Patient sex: F
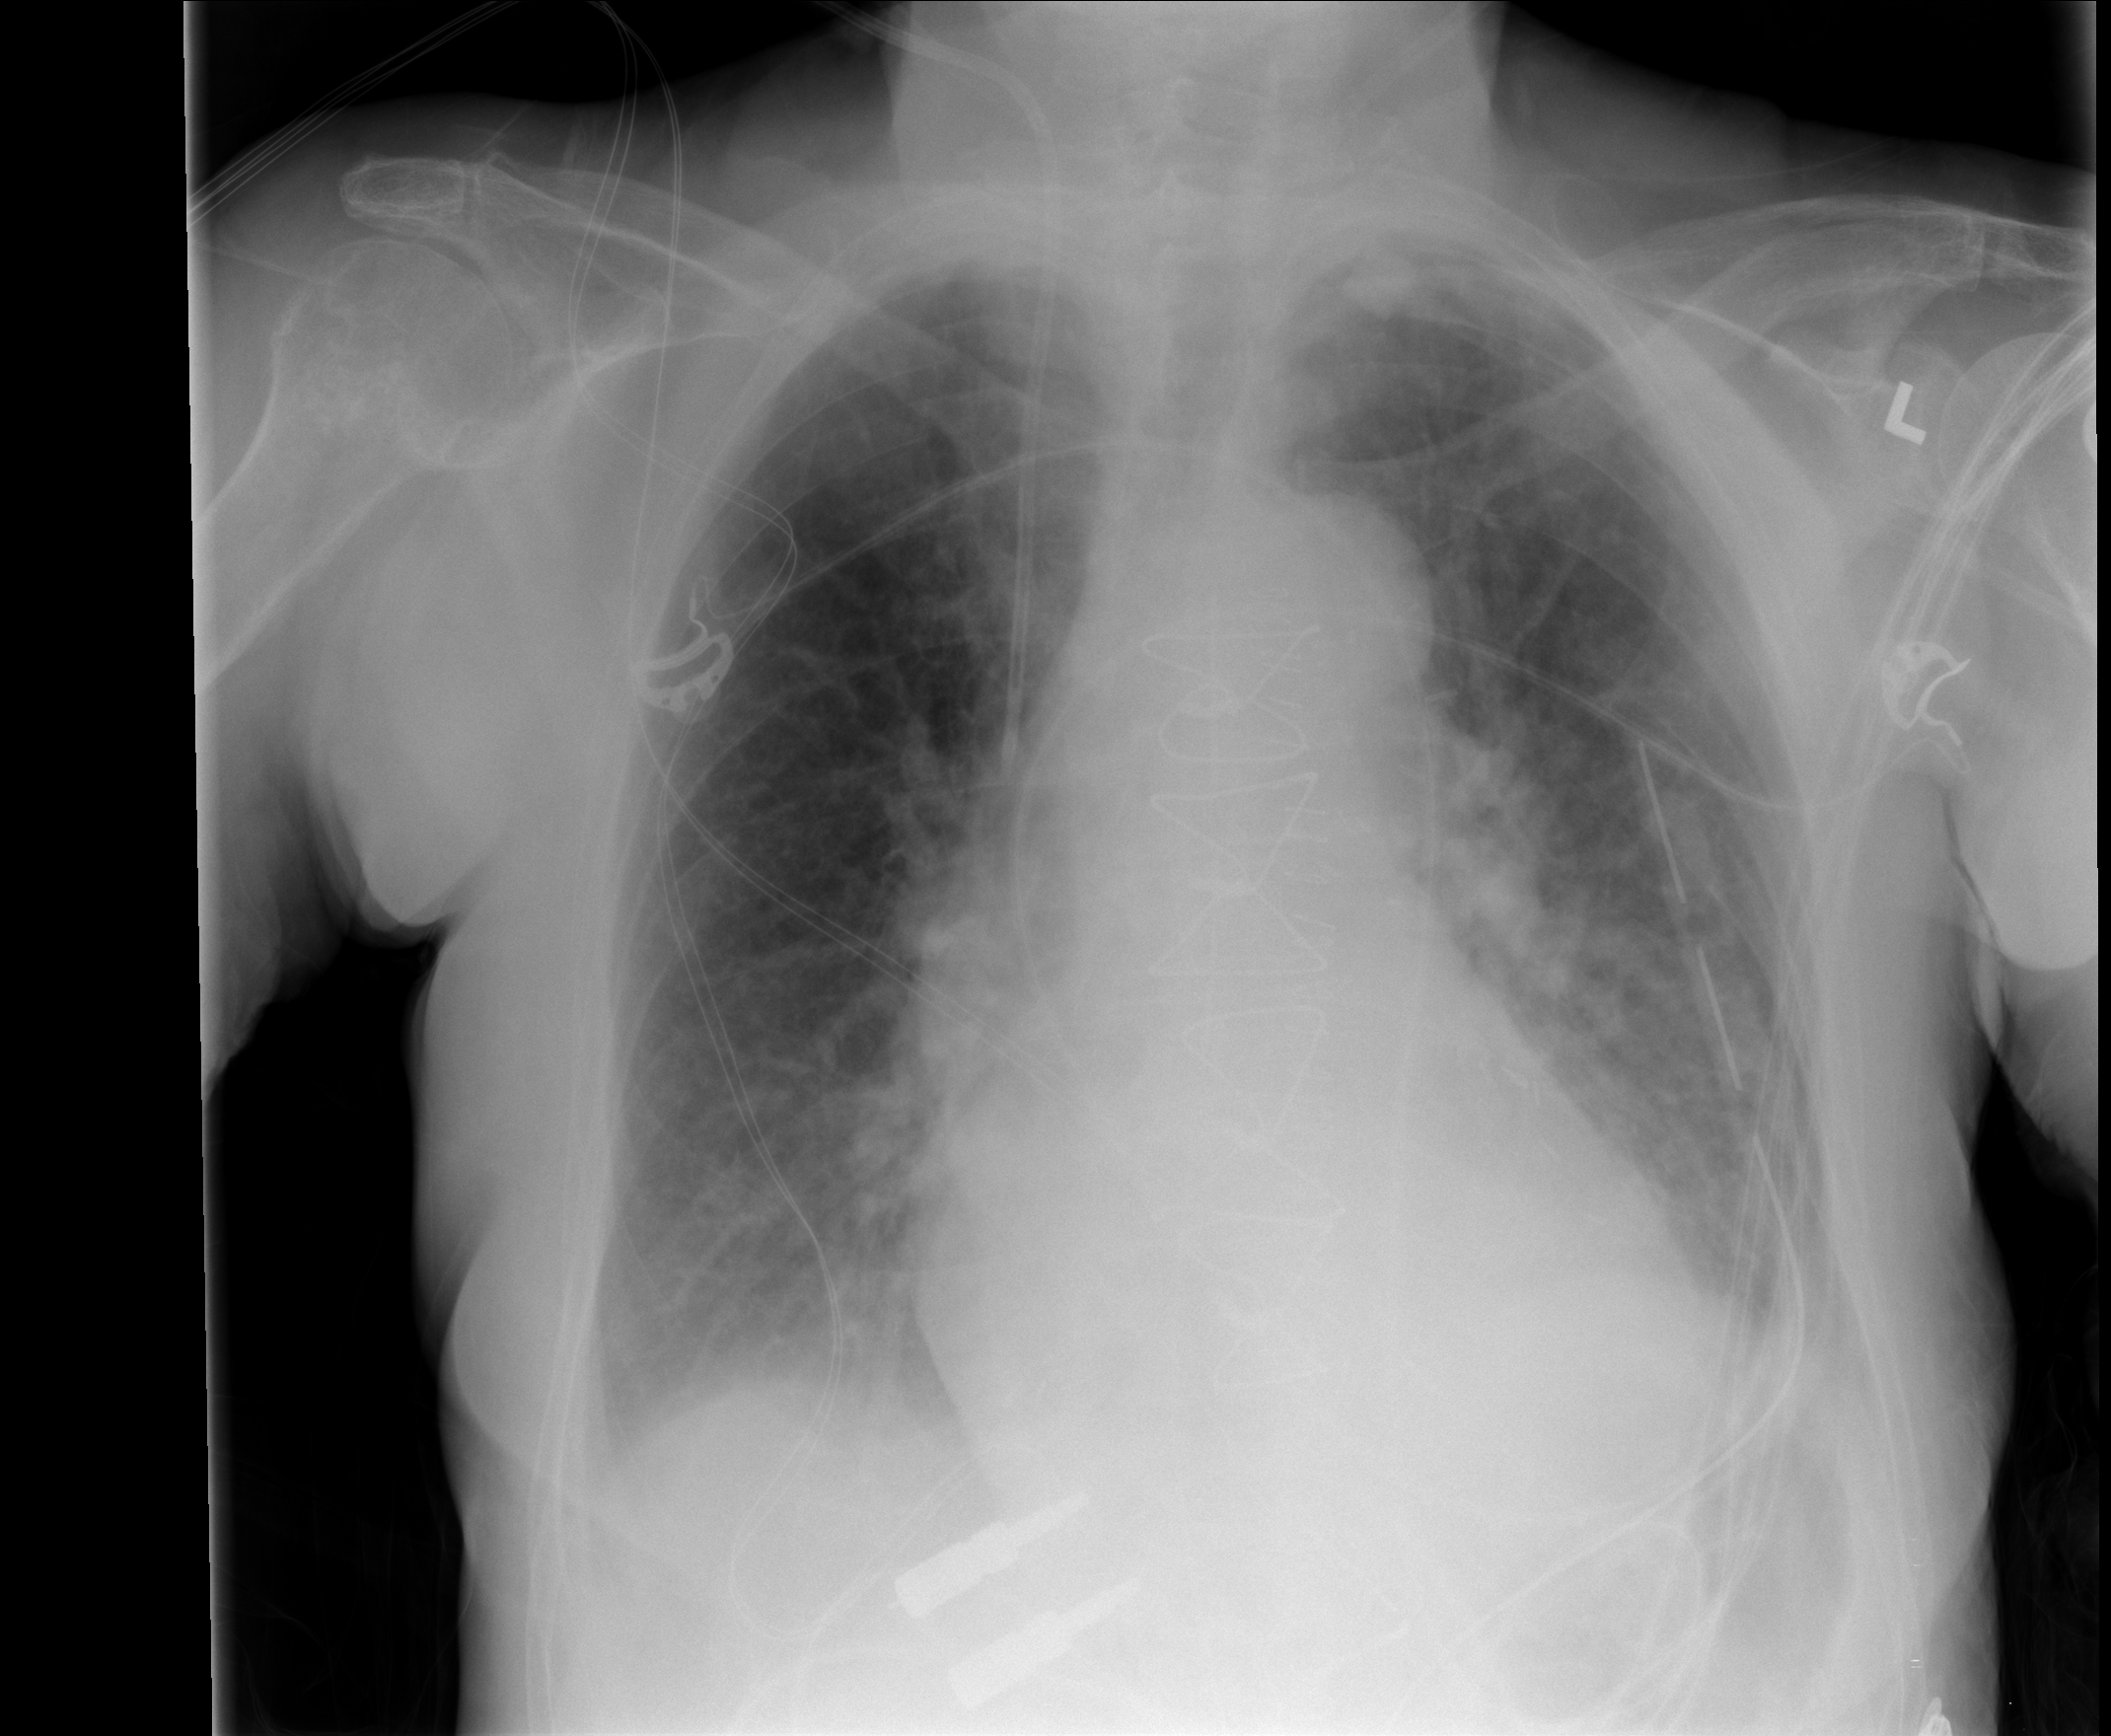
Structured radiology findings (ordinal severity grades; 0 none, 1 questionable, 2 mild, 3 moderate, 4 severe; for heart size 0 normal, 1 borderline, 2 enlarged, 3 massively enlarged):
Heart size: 2
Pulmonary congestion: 0
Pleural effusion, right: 0
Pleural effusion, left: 1
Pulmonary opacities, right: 0
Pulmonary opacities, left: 0
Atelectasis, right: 0
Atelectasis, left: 0